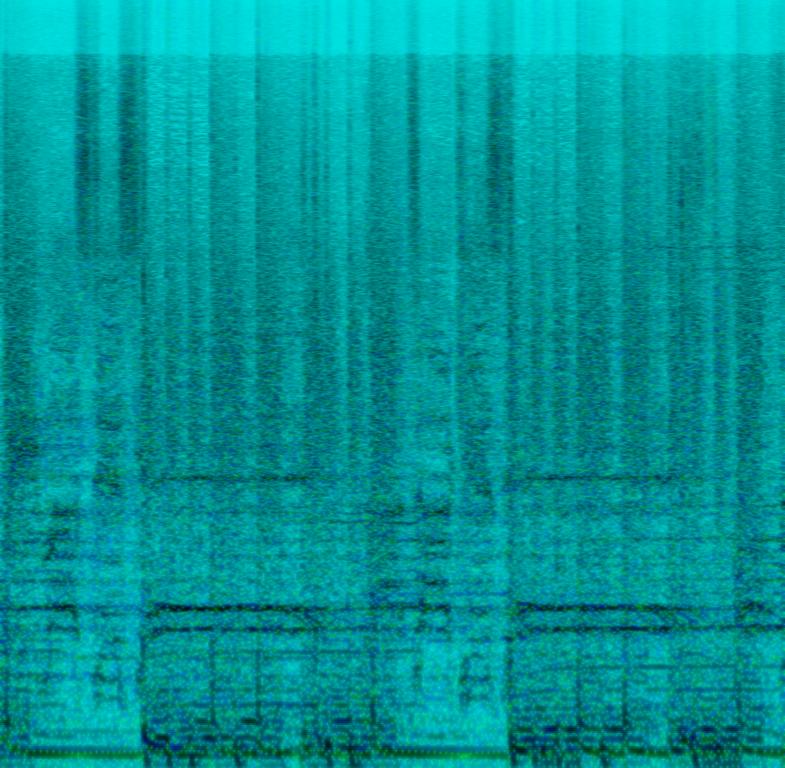
The Rock song features harmonizing male vocals singing over punchy kick and snare hits, energetic open hats, wide electric guitar chords and distorted bass guitar. It sounds energetic and exciting.